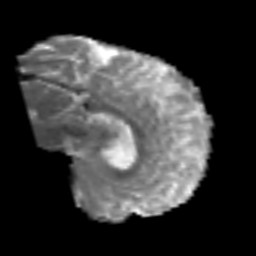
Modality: MD
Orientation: sagittal
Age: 43
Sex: male
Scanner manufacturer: siemens
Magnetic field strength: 3 T
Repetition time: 6.1 s
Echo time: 0.101 s